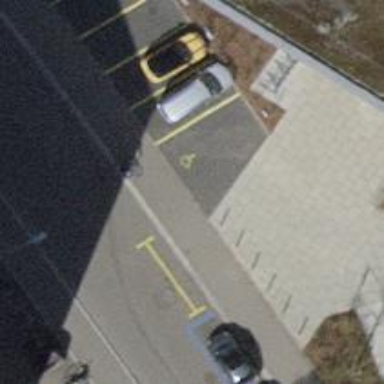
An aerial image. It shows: Designated parking space for disabled individuals.